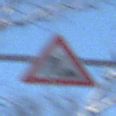
Verkehrszeichen: Arbeitsstelle
Umgebung: Outdoor, Nature
Tageszeit: MorningAfternoon
Wetter: Clear
Licht: Natural
Jahreszeit: Winter
Kontrast: LowContrast